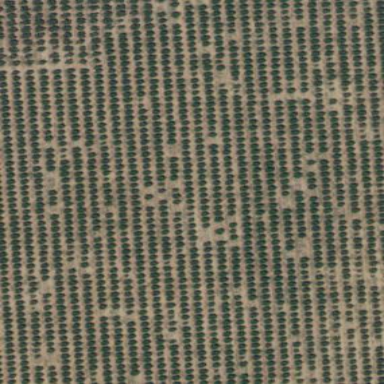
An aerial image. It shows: Orchard.